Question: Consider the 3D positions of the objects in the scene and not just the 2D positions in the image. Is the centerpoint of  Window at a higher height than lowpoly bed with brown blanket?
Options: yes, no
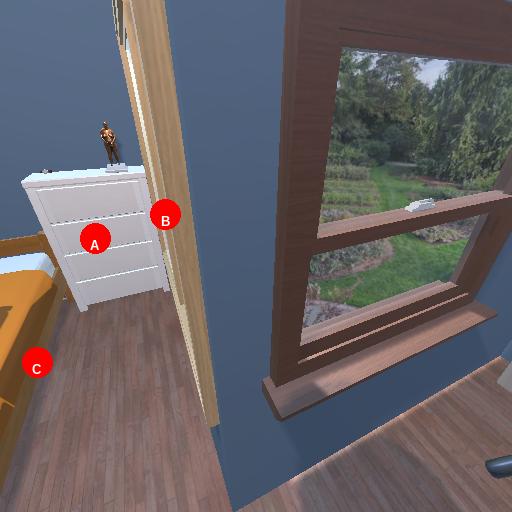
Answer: yes